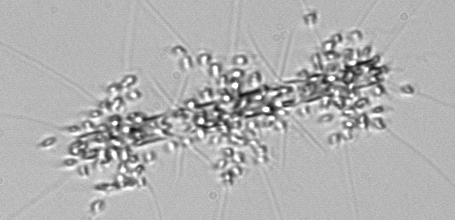
Label: Chaetoceros_didymus_TAG_external_flagellate